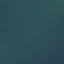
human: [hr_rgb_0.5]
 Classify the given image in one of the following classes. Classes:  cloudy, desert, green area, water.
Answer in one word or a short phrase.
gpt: water